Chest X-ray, PA view. Patient: 33 years old, sex M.
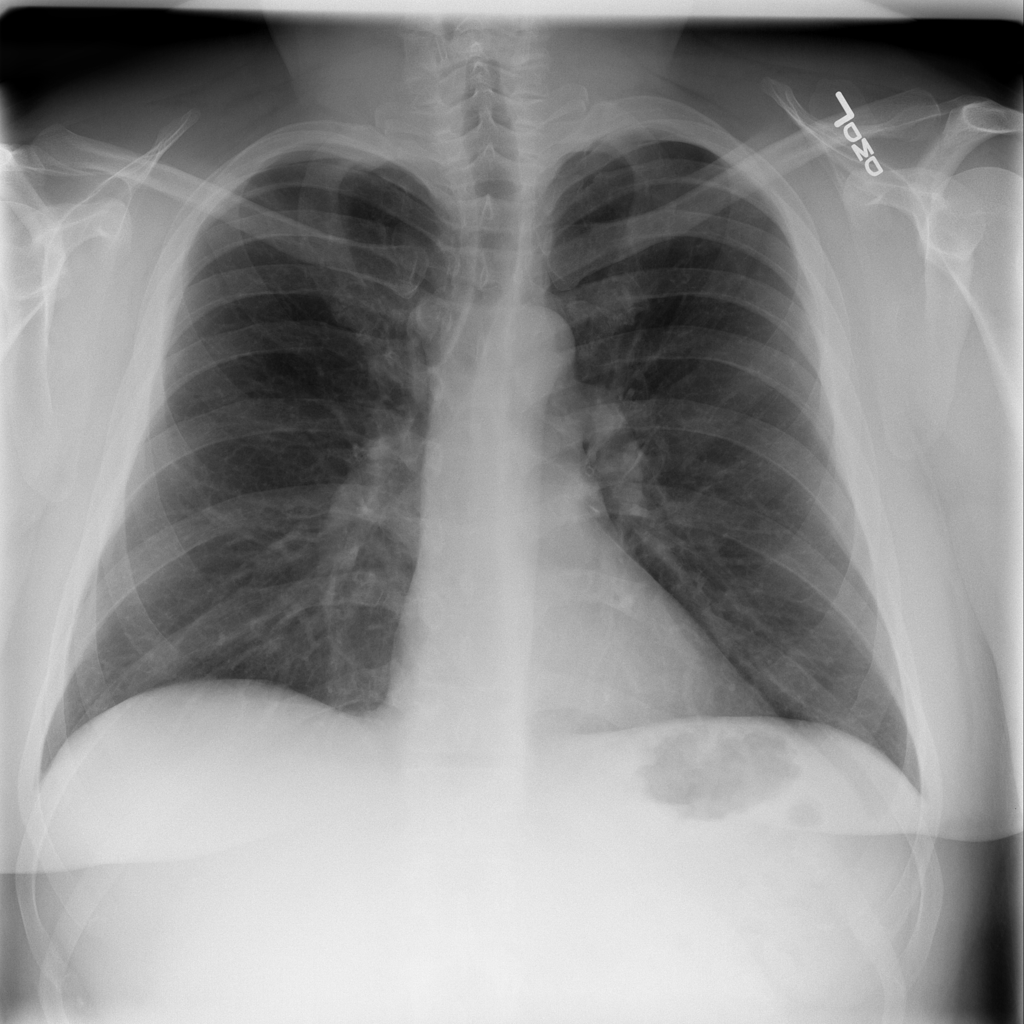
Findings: No Finding